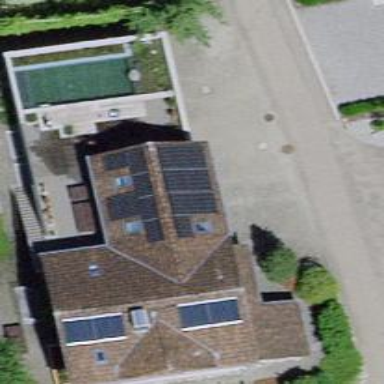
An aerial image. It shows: Solar power generator utilizing photovoltaic technology with solar photovoltaic panels.